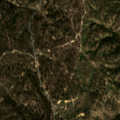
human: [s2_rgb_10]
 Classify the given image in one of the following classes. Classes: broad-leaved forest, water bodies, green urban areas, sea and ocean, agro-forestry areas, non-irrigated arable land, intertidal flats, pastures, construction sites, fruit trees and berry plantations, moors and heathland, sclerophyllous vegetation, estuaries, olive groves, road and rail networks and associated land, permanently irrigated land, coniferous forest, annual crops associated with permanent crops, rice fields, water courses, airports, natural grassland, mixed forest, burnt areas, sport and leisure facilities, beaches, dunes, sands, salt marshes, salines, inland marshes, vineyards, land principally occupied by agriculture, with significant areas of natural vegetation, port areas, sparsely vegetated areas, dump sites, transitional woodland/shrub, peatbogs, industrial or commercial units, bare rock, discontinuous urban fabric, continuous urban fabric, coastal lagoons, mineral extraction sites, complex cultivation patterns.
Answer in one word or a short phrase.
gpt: broad-leaved forest, mixed forest